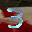
Label: 3